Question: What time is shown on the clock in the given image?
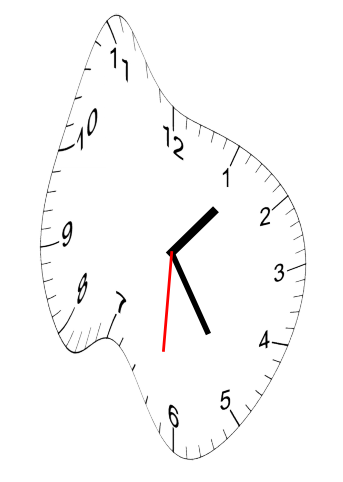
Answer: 01:24:31